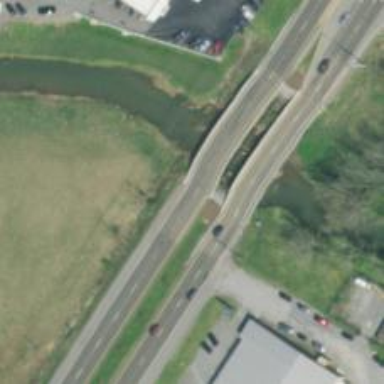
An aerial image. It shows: Trunk highway bridge.